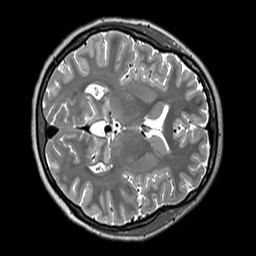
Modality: T2w
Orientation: axial
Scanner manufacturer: siemens
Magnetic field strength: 3 T
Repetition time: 3.2 s
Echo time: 0.406 s